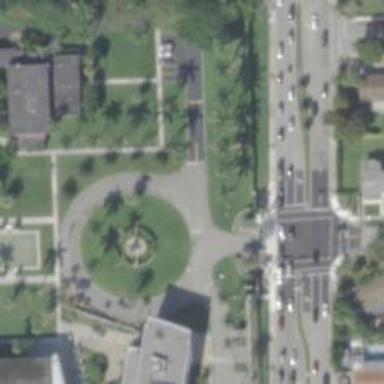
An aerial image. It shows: Service road that forms roundabout.